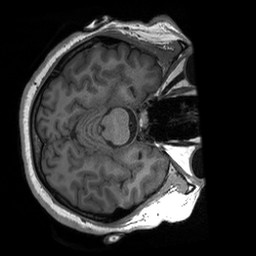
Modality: T1w
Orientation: axial
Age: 20
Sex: female
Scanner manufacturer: siemens
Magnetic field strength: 3 T
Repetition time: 2.3 s
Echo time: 0.00227 s